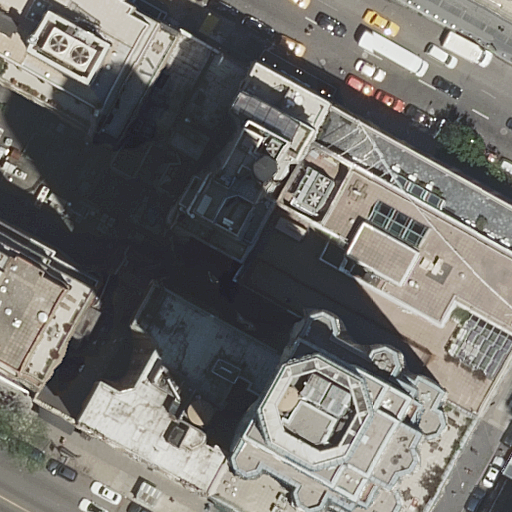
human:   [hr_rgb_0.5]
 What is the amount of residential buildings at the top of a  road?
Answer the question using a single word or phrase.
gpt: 8

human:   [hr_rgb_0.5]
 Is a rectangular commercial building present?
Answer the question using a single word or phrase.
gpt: no

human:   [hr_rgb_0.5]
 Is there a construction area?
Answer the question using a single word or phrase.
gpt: no

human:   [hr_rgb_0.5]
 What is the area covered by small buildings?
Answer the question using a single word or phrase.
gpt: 0m2

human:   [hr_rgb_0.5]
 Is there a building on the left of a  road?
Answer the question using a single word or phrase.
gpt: yes

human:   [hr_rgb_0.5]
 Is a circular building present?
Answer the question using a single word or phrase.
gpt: no

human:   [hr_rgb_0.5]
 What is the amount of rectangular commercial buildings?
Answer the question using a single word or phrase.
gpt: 0

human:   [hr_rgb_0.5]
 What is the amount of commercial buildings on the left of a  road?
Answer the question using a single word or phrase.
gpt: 0

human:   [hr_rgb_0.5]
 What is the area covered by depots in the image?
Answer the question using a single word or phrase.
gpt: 0m2

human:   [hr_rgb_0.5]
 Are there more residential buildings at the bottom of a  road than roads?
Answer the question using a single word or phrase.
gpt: yes

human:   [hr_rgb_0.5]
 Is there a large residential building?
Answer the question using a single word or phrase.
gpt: yes

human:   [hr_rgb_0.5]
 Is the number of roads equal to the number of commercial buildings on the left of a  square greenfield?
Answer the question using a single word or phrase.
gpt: no

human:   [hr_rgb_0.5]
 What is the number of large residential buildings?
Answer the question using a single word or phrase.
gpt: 5

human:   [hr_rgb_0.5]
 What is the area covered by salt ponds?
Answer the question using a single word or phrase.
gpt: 0m2

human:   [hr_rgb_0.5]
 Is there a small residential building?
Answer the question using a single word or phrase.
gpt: no

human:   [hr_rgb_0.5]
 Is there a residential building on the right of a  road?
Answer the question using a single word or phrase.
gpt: yes

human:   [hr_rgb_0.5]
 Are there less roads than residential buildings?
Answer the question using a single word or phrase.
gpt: yes

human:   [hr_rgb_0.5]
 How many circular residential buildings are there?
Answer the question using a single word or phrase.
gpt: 0

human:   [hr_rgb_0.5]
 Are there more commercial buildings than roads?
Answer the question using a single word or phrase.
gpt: no

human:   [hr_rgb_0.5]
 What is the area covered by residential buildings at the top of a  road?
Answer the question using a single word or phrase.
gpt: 4799m2

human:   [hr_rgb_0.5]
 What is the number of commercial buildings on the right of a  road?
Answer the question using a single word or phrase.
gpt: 0

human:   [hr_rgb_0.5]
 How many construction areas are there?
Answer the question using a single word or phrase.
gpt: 0

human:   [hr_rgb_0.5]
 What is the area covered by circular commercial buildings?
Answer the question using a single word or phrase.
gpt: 0m2

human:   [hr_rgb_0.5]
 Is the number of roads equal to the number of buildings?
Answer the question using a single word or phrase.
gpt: no

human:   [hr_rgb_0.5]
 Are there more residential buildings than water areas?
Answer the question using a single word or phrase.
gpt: yes

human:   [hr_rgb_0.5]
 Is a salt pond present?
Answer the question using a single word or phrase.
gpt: no

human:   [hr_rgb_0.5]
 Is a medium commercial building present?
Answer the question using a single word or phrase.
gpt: no

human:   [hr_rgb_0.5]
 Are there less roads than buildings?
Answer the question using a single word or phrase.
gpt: yes

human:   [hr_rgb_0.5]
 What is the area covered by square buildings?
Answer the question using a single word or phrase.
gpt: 0m2

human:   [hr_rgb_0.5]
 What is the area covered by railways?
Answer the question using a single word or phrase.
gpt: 0m2

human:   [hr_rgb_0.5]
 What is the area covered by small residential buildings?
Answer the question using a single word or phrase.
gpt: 0m2

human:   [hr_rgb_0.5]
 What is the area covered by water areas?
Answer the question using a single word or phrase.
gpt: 0m2

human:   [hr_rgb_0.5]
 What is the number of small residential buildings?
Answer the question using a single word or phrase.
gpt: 0

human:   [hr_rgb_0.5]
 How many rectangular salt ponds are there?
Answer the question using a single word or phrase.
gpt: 0

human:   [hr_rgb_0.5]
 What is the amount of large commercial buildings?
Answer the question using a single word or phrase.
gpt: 0

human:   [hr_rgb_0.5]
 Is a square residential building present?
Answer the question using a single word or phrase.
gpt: no